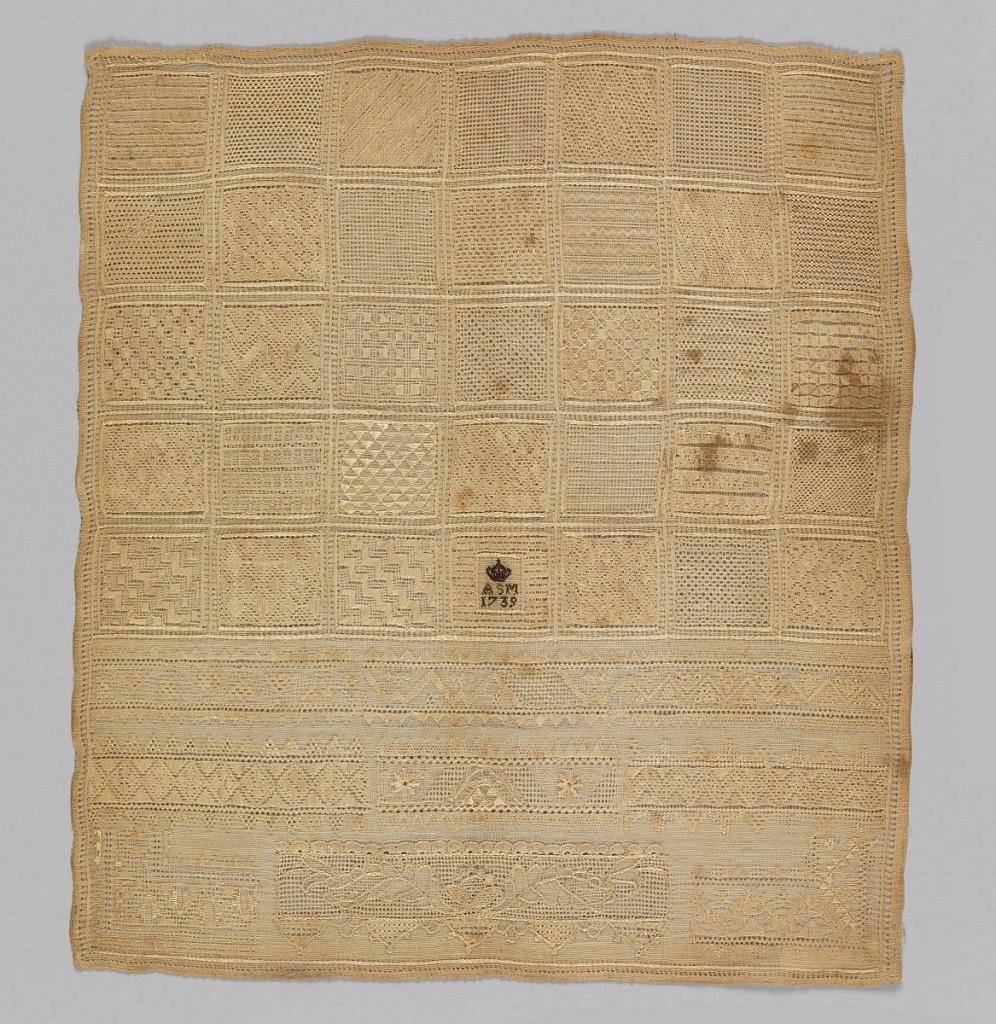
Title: Sampler
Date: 1739
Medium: linen and silk embroidery on cotton foundation Technique: embroidered in satin, chain, cross, stem, and button hole stitches with deflected element work on plain weave foundation
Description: Thirty-five squares of patterns at top; bands of pattern at bottom.